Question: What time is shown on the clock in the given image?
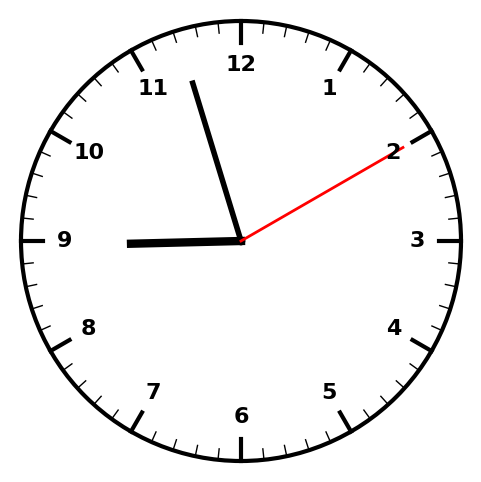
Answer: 08:57:10